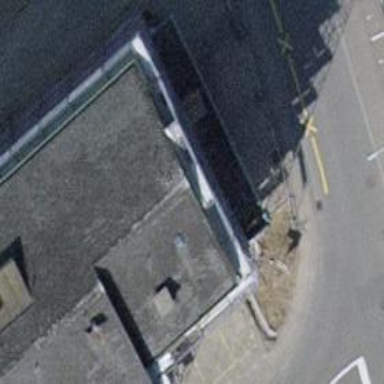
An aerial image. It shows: Restaurant.